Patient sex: F
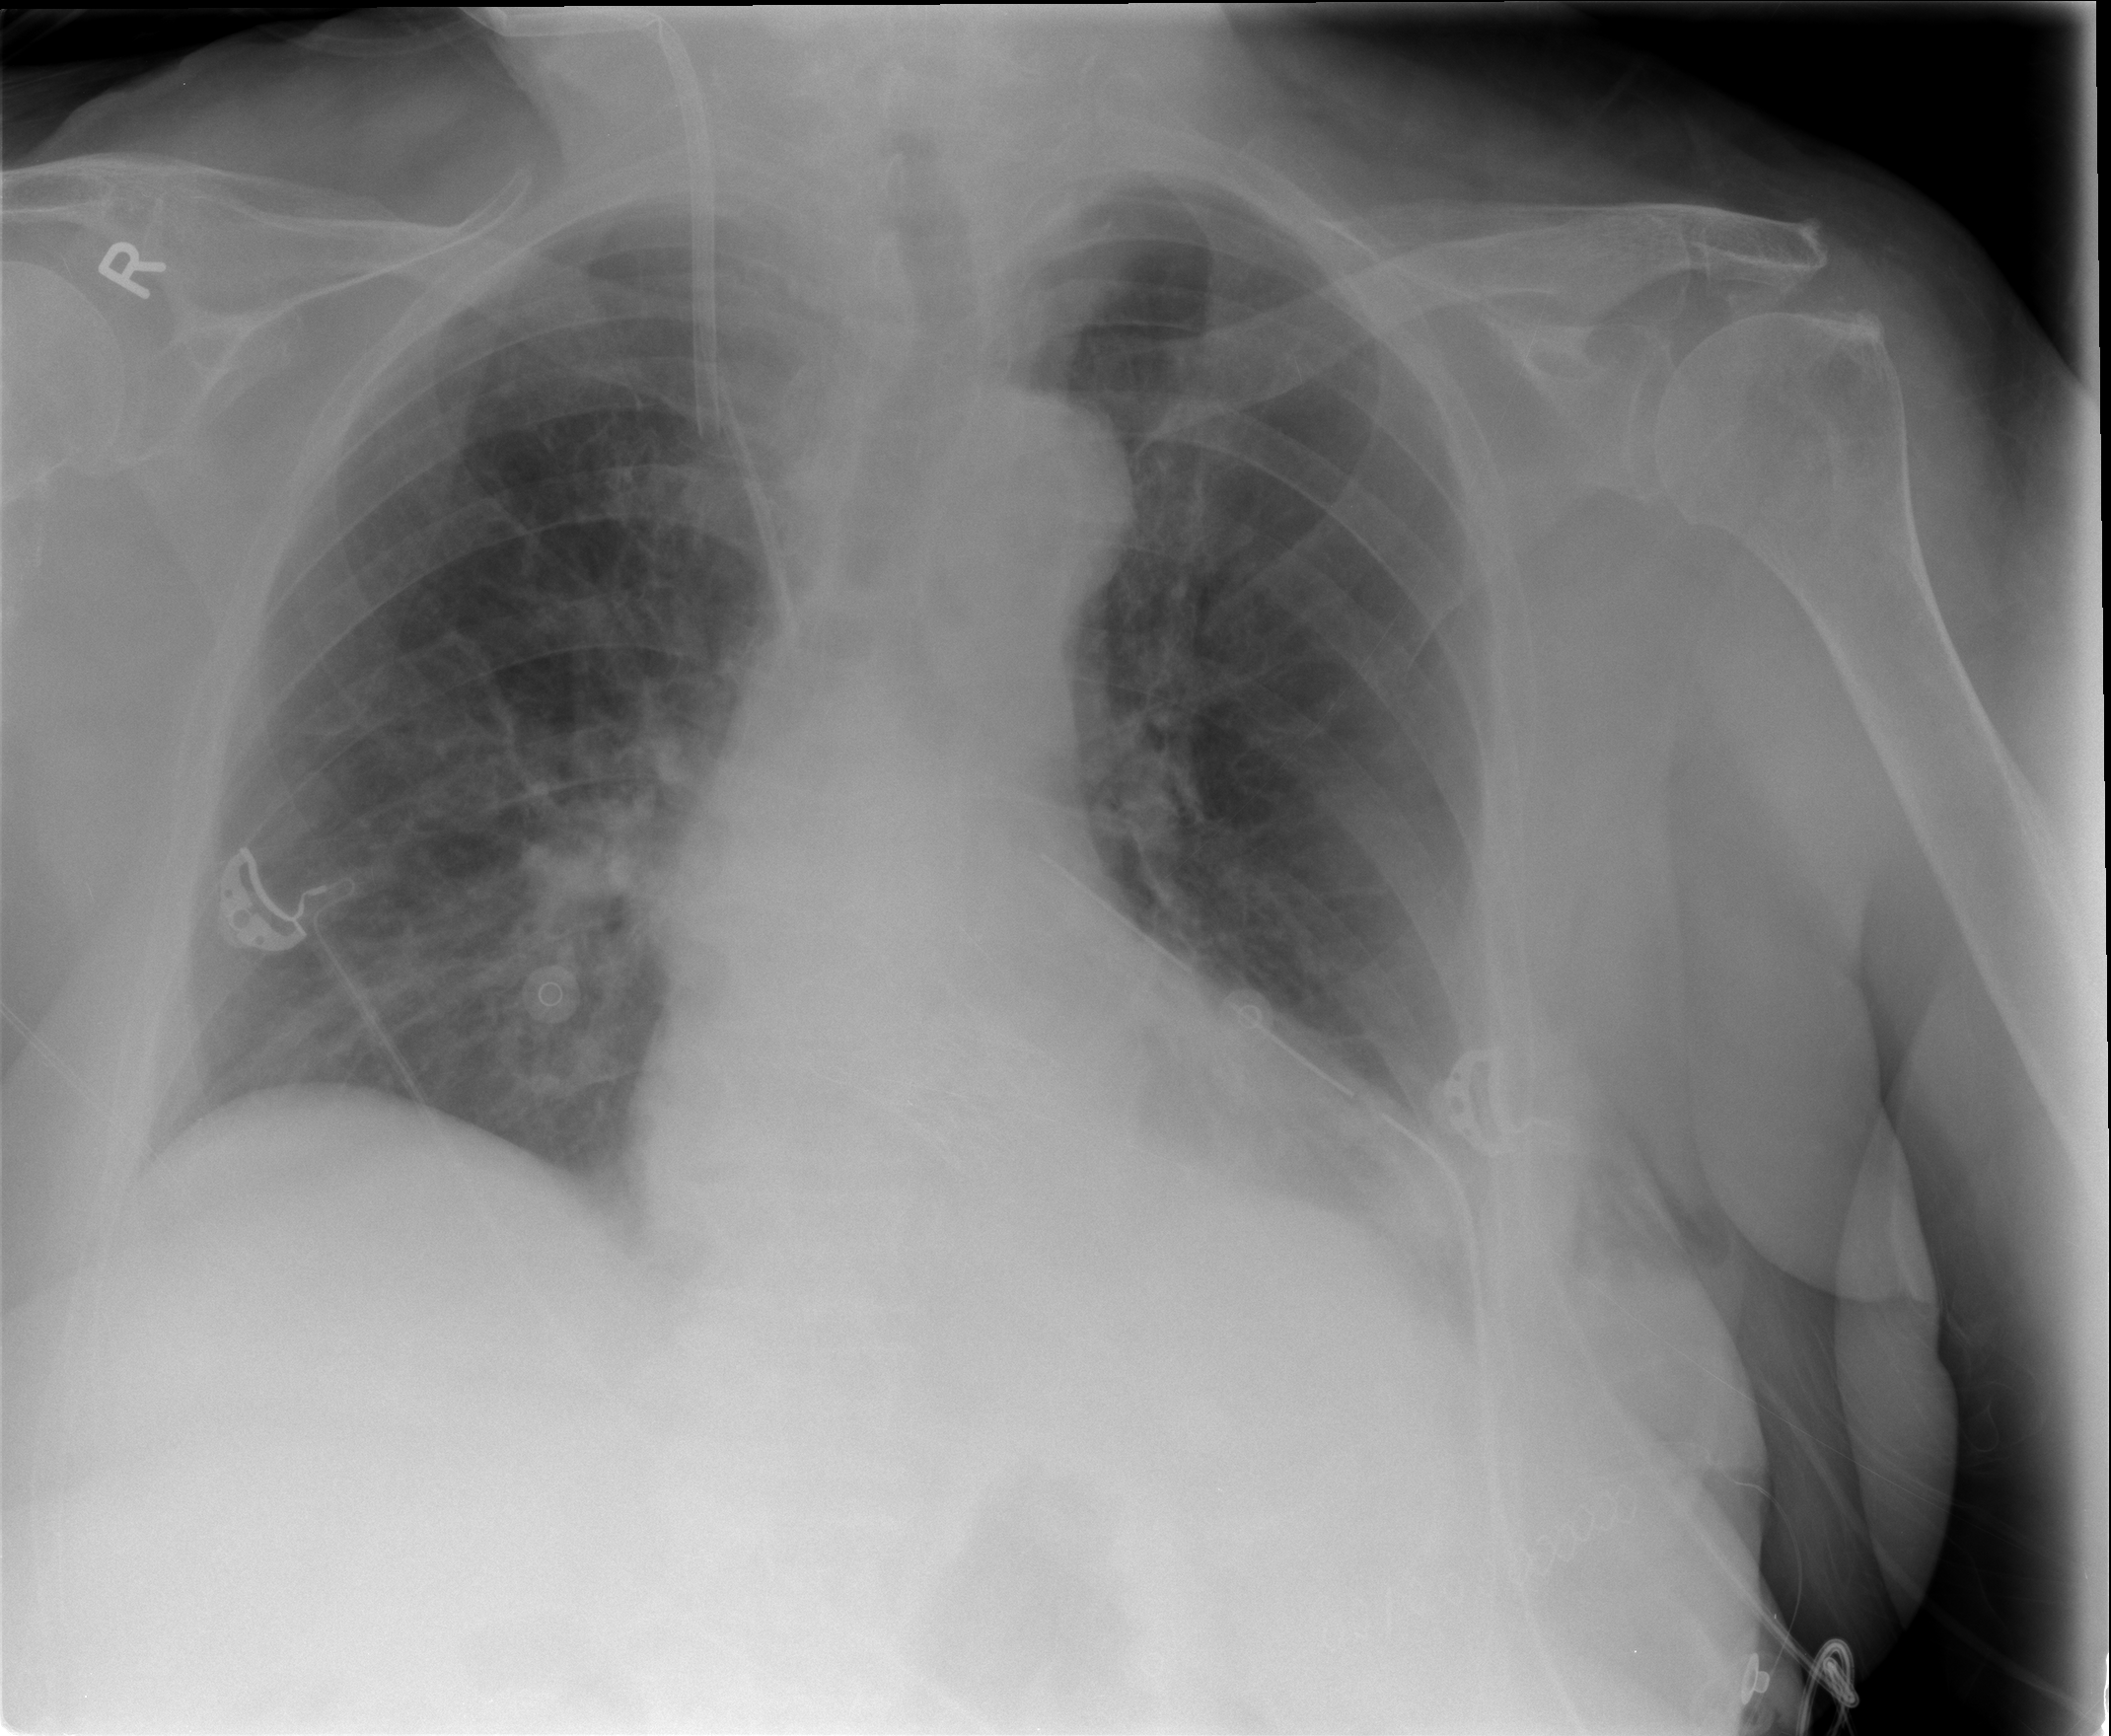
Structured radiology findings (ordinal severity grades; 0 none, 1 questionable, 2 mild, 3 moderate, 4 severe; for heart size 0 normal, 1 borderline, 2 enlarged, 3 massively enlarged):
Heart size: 0
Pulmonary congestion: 0
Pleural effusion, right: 0
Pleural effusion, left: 2
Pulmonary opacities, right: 0
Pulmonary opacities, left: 0
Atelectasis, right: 0
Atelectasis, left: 2